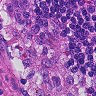
Metastatic tissue present: no